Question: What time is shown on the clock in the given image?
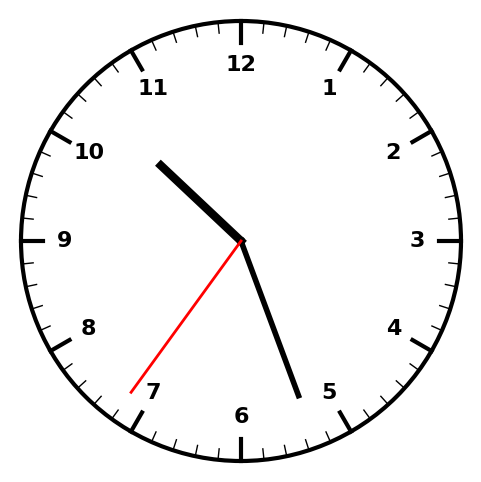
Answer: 10:26:36